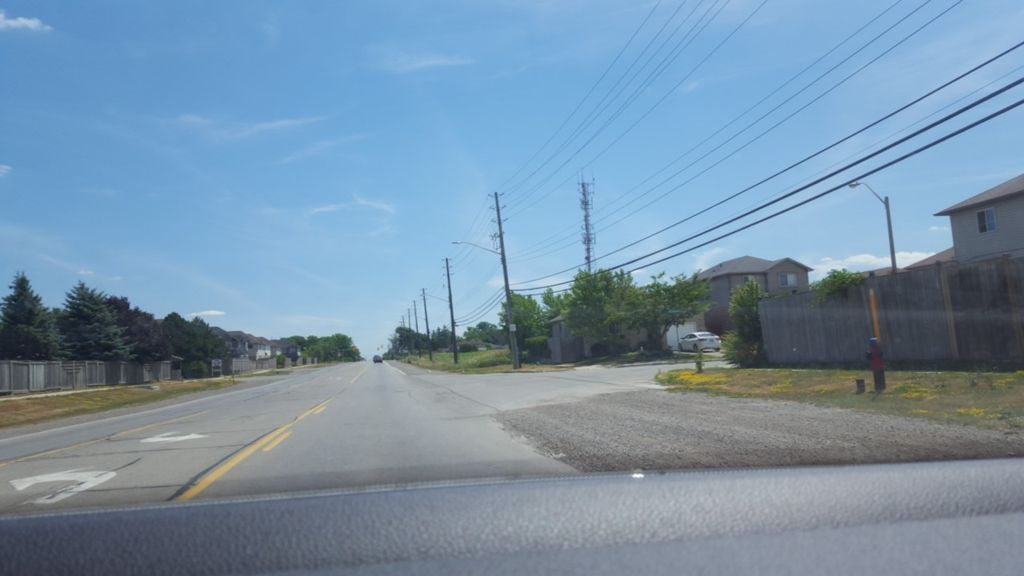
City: hamilton